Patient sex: F
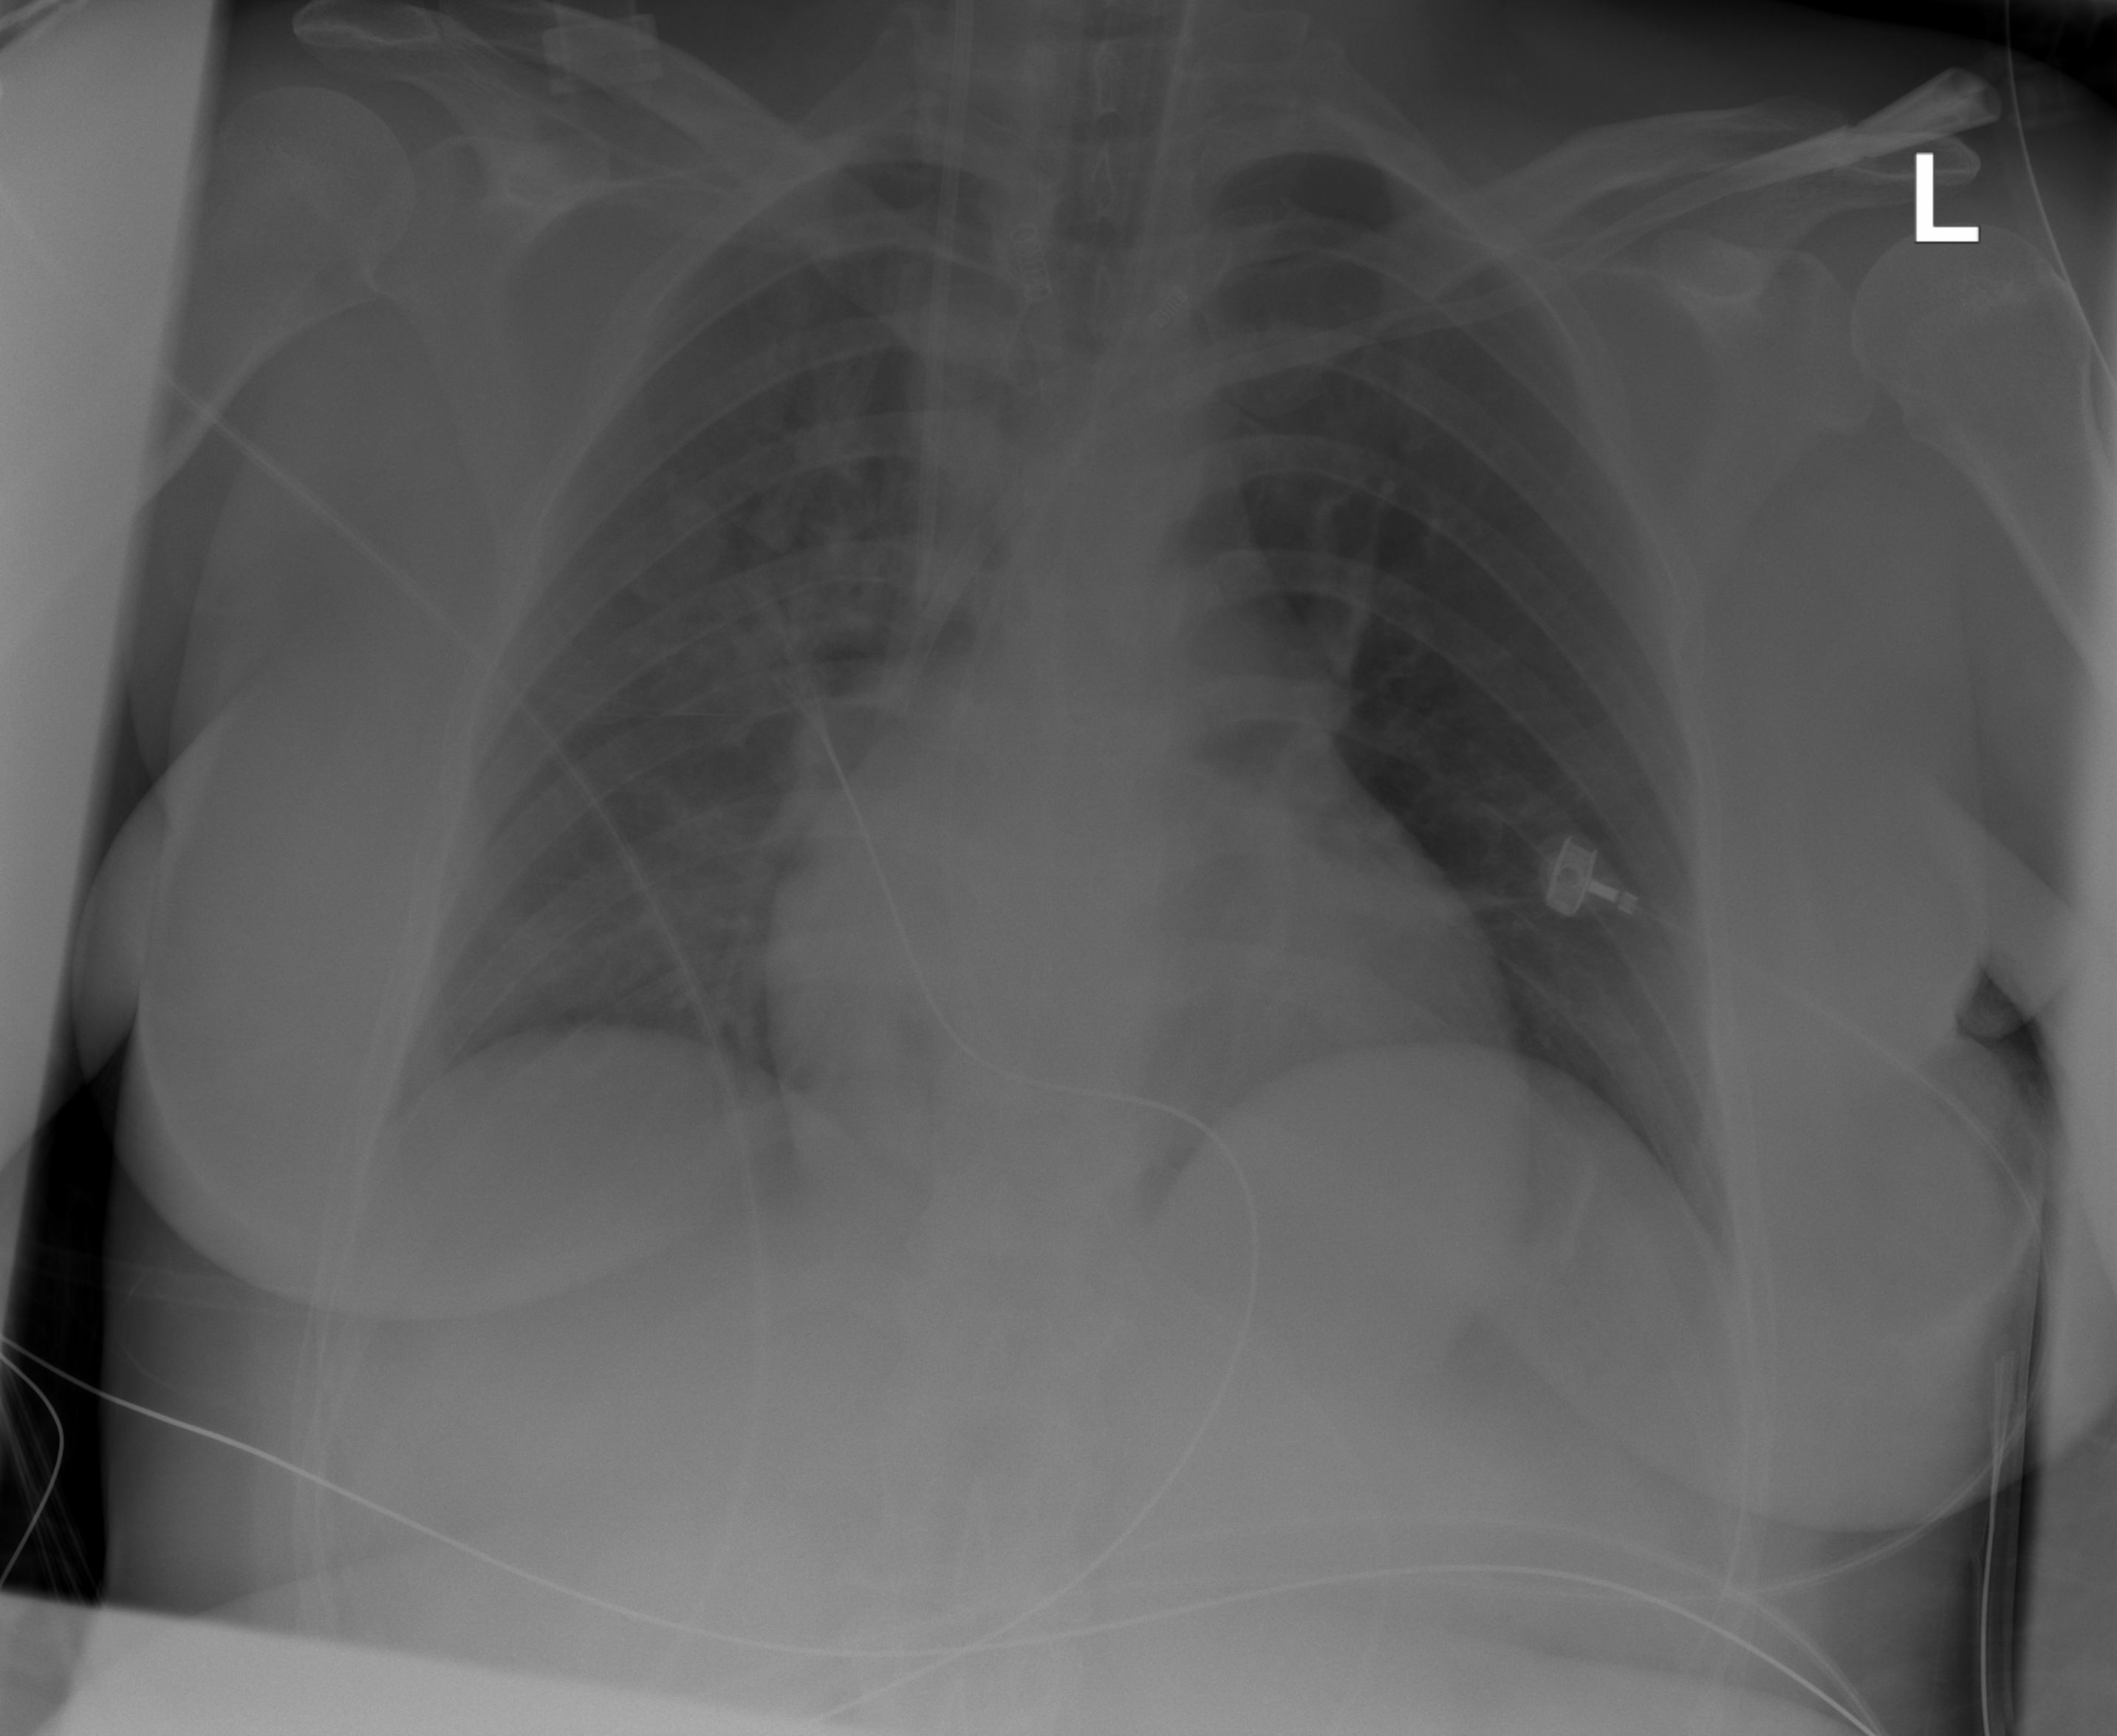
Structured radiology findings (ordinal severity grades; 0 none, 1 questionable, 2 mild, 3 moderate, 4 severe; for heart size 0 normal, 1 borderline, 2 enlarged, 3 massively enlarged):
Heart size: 0
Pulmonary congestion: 0
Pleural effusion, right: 0
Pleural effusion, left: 0
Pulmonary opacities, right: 3
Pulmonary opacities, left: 0
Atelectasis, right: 0
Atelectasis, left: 0